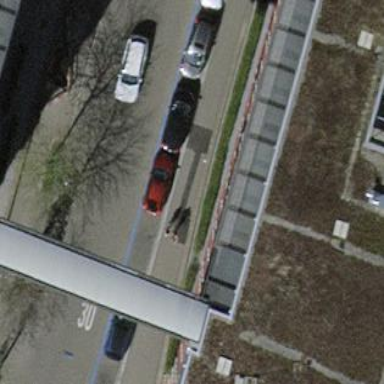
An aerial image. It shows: Parking lane for vehicles.